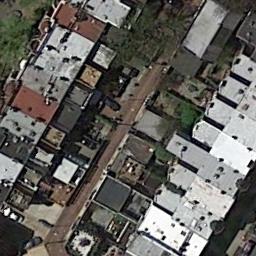
Label: residential